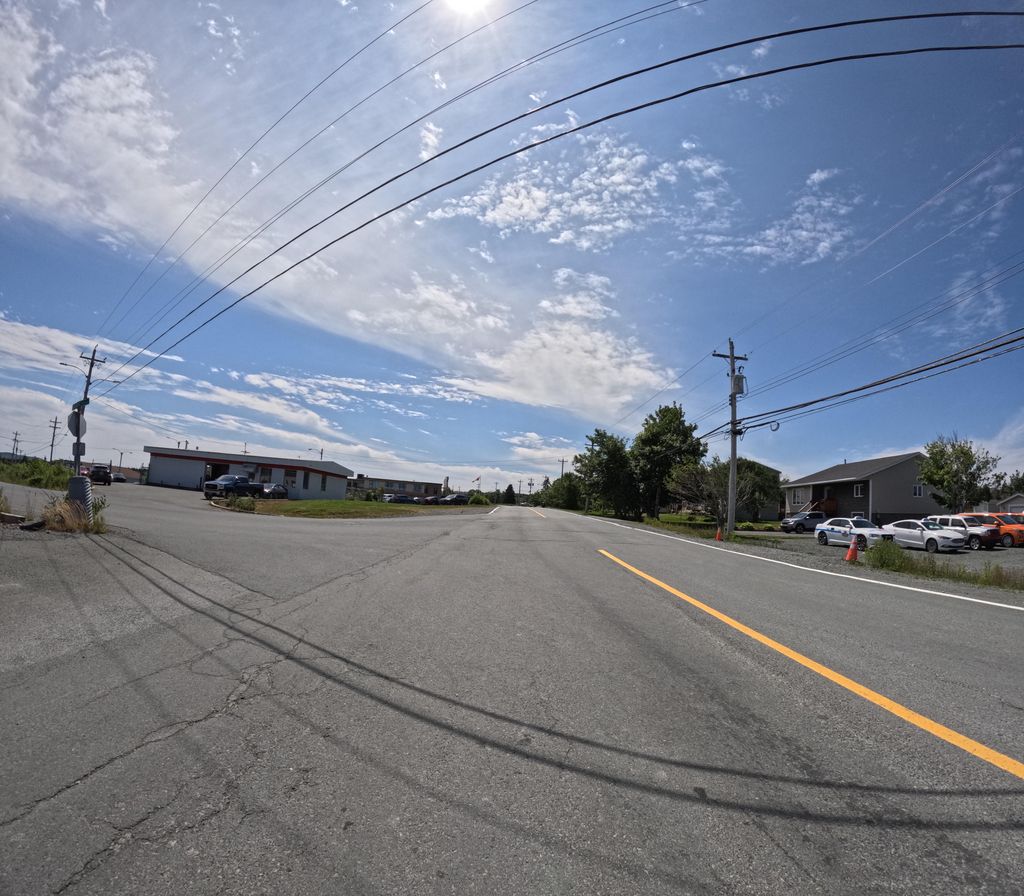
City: st_johns